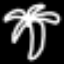
Label: palm tree